Question: '''
alert("This is a test.");
'''

How do I remove "" part of a popup?
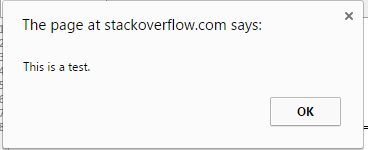
Answer: No, you cannot remove this text in an alert, but you can fake an alert with something similar like a modal.